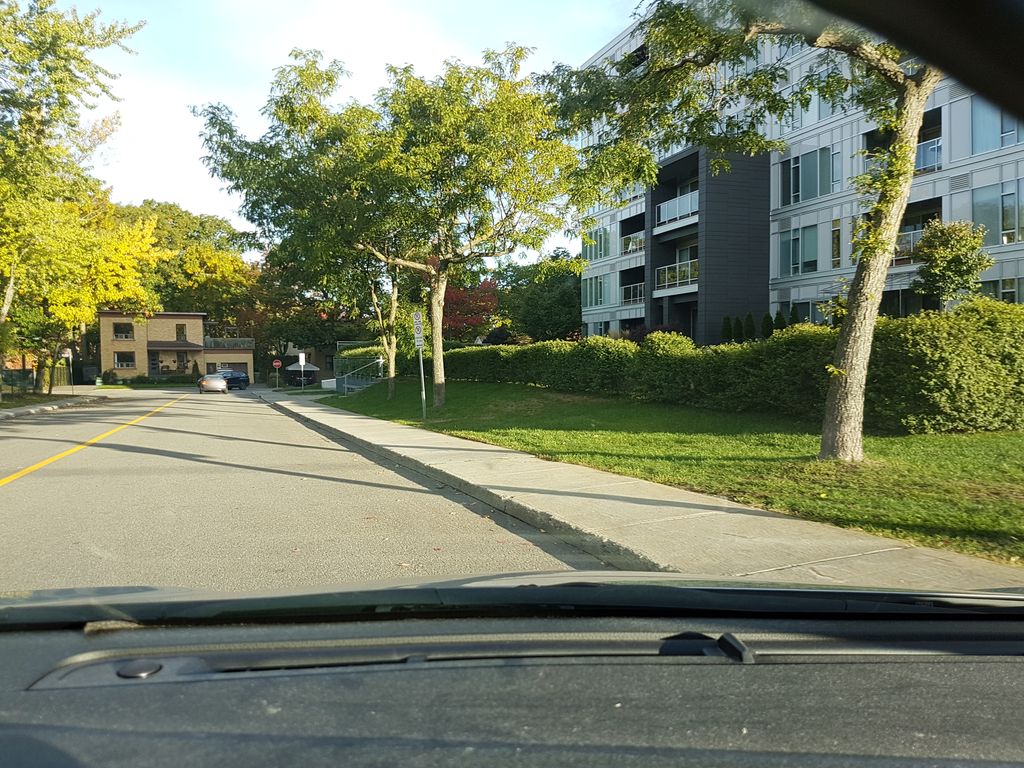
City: quebec_city